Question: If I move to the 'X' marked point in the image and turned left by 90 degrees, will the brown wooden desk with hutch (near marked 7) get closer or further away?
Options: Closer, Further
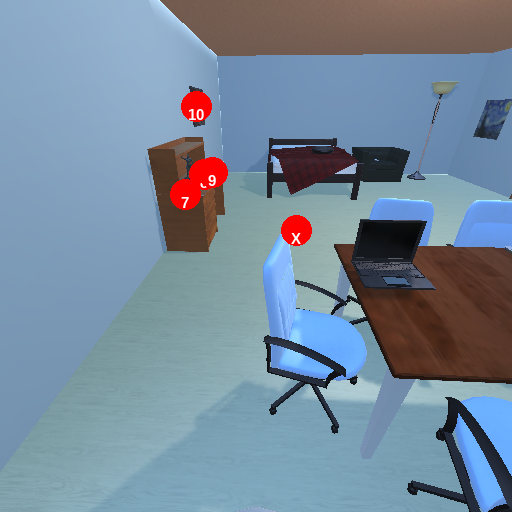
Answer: Closer